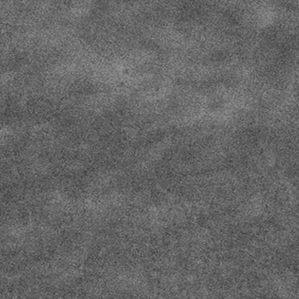
Label: frost